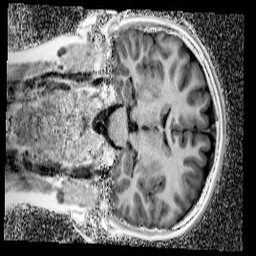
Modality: UNIT1_denoised
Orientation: coronal
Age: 10
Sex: female
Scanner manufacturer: siemens
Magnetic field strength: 3 T
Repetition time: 4 s
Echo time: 0.00299 s